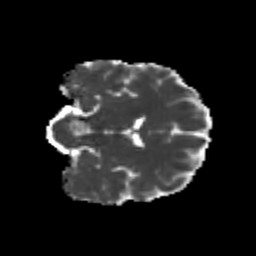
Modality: MD
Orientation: coronal
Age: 25
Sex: male
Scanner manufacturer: siemens
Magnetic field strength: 3 T
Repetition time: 3.5 s
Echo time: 0.104 s